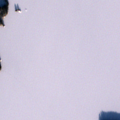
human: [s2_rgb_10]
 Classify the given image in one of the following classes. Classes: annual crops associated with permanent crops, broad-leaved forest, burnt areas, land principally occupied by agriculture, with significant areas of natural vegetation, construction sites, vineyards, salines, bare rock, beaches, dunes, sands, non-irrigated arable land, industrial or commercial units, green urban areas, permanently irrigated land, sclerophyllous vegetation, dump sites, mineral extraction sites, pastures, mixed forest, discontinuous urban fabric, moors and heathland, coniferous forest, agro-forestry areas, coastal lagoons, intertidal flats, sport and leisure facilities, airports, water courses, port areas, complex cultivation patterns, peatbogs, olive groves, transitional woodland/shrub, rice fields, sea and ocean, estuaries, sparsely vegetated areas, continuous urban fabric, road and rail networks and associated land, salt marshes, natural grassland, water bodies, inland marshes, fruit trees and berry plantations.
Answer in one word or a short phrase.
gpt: coniferous forest, transitional woodland/shrub, water bodies